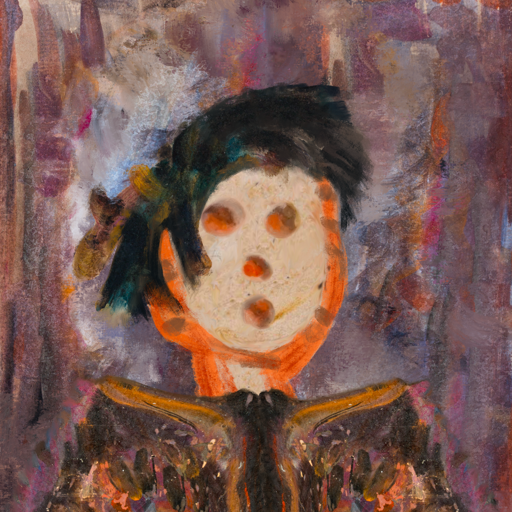
Background: Hypocrite, Head And Neck Front: Rupkatha, Face Front: Rupkatha, Bust: Gypsy_Queen, Hair Front: Pipe, Head Accessory: Blank, Second Necklace: Blank, Necklace: Blank, Baby: Blank